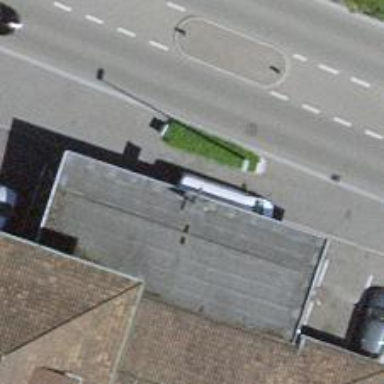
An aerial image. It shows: Fuel station.